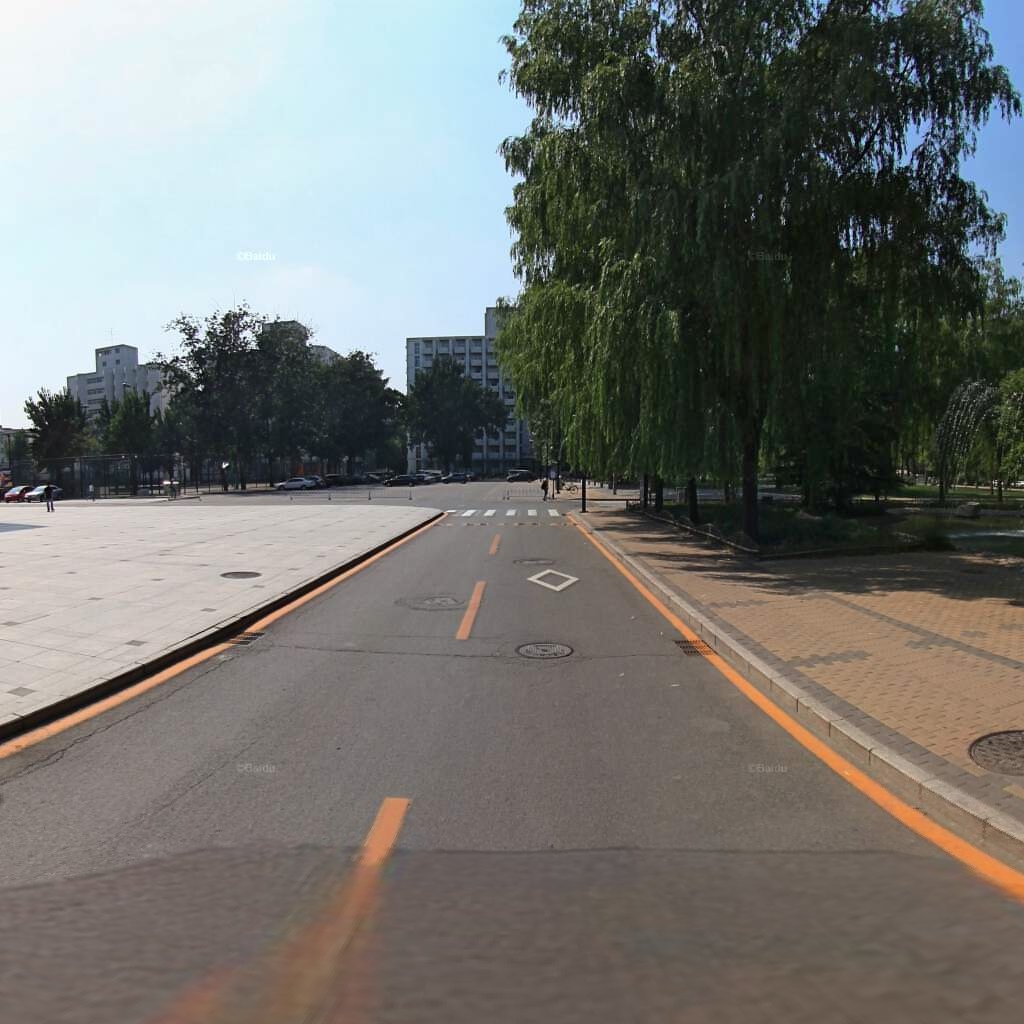
Region: Haidian
Road damage annotations: transverse crack, transverse crack, longitudinal crack, longitudinal crack, manhole cover, manhole cover, manhole cover, manhole cover, manhole cover